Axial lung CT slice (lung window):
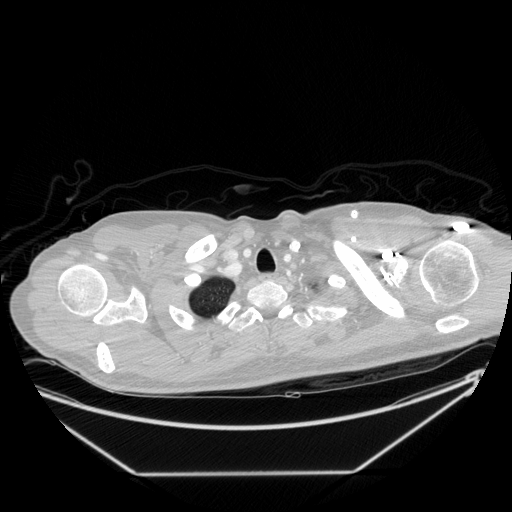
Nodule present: no